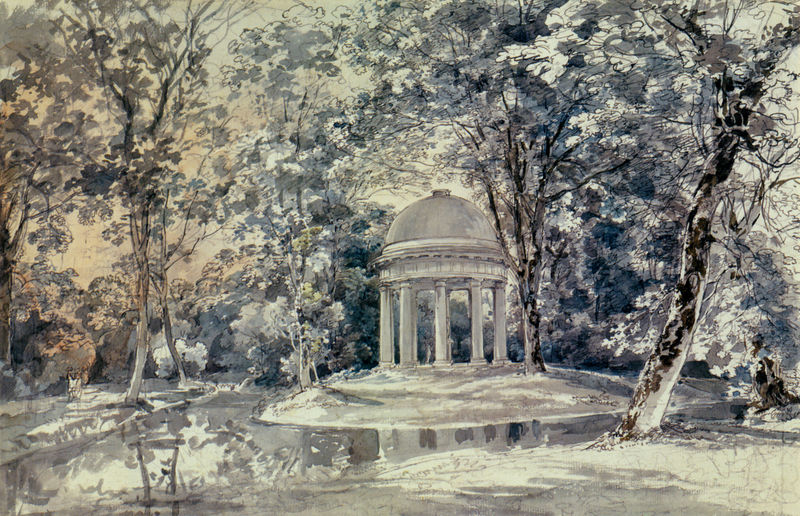
Titel: Der Apollontempel im Englischen Garten in München
Künstler: Johann Georg von Dillis
Standort: München
Institution: Privatbesitz
Schlagwörter: baum, blau, blätter, dunkel, gemälde, himmel, laub, schatten, wasser, weiß, aquarell, bäume, fluss, gelb, grün, landschaft, see, teich, ufer, äste, braun, grau, hell, licht, marmor, schwarz, skizze, säule, säulen, zeichnung, anlage, gras, park, rasen, schnee, wiese, beige, malerei, architektur, stein, trauer, spiegel, ast, bach, baumstamm, birke, birken, dämmerung, flusslauf, hügel, natur, spiegelung, stamm, zweige, busch, büsche, gewässer, kirche, sonne, insel, klassizismus, blatt, england, rosa, wald, zart, anhöhe, rund, garten, stillleben, ruhig, sommer, spiegelbild, grafik, graphik, monochrom, wasserfarbe, winter, idylle, platz, kuppel, friedrich, romantik, staffage, stämme, reflexe, still, impression, laviert, tusche, wasserfarben, ruine, antike, gestade, zweig, idyll, lichtung, monochromie, entwurf, tinte, architrav, kapitell, fries, gesims, tümpel, griechen, geäst, griechisch, romanik, laubbäume, zentrum, aussichtspunkt, tempel, monopteros, pavillon, rundtempel, tholos, mittelpunkt, dorisch, goethe, heilig, pavillion, englischer garten, mausoleum, pagode, bau, gebälk, goethezeit, attika, rondell, triglyphen, metopen, tempietto, tempelchen, peripteros, kassel, landschaftsgarten, antikenrezeption, gars, gedenkstätte, monopterus, duftig, menschenlos, pavillon#, garten#, verweilpunkt, holf, reflextion, kleiner tempel, blattwer, merkurtempel